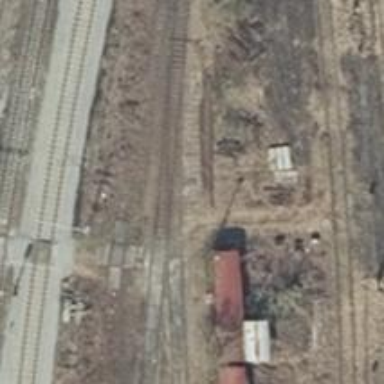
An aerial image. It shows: Railway yard used for servicing trains.